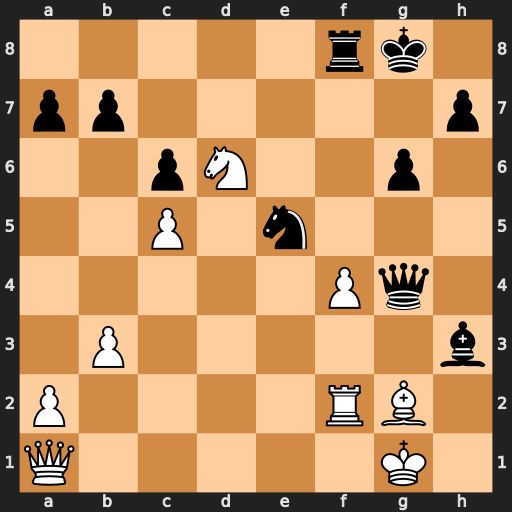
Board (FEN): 5rk1/pp5p/2pN2p1/2P1n3/5Pq1/1P5b/P4RB1/Q5K1
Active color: w
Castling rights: -
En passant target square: -
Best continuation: Qxe5 Bxg2 Rxg2